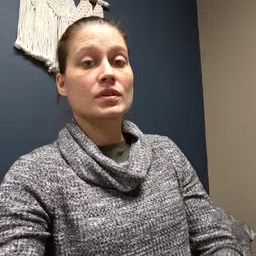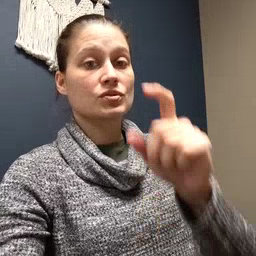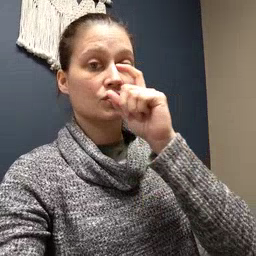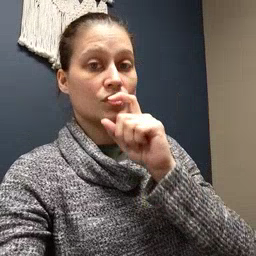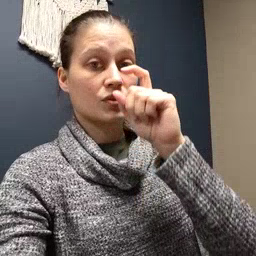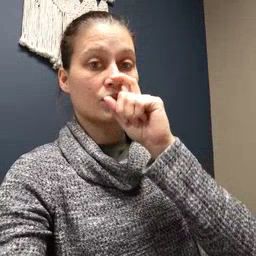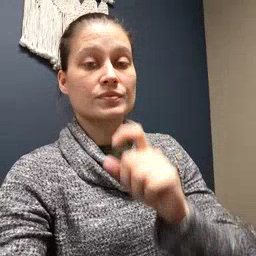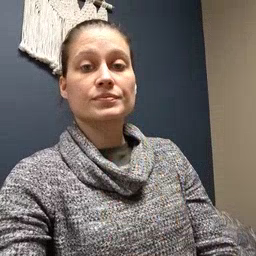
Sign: doll